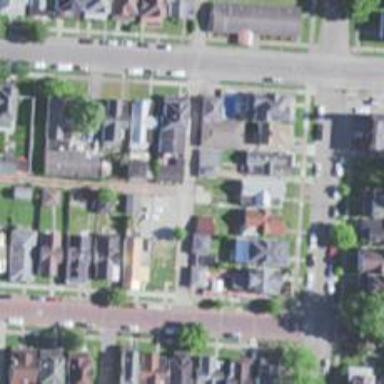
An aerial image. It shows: Alley classified as service road.